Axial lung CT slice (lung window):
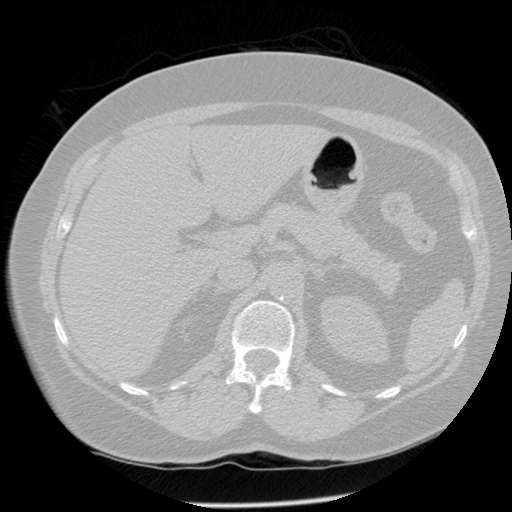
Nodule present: no